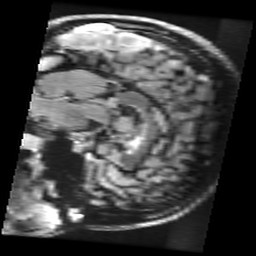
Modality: FLAIR
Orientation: sagittal
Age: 19
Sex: female
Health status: healthy
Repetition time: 12 s
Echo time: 0.09782 s